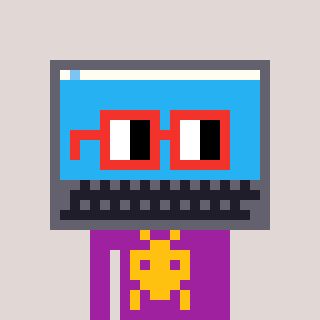
a pixel art character with square red glasses, a laptop-shaped head and a magenta-colored body on a warm background